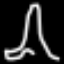
Label: The Eiffel Tower